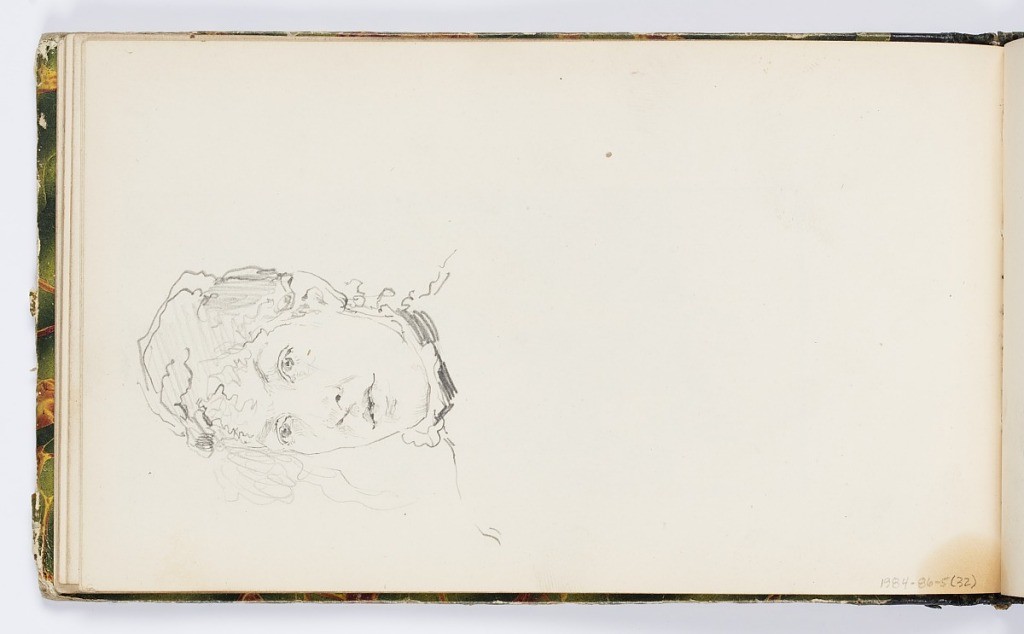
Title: Sketchbook Page: Woman's Head
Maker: Kenyon Cox, American, 1856–1919
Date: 1875
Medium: Graphite on paper
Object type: Sketchbook folio
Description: Sketch of a woman's head, her hair up, looking towards the left.